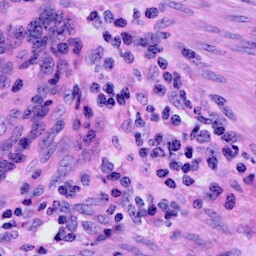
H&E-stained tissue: Cervix